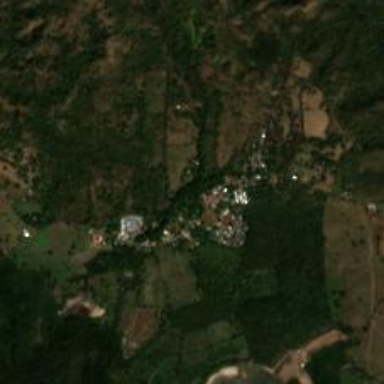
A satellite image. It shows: Small hamlet.